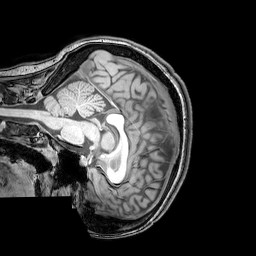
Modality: T1w
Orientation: sagittal
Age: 24
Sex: female
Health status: healthy
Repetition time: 0.081 s
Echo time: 0.037 s